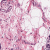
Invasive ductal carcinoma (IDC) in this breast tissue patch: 0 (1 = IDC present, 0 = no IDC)